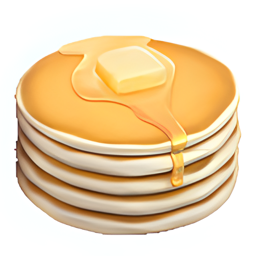
Name: pancakes
Emoji: 🥞
Group: Food & Drink
Sub-group: food-prepared